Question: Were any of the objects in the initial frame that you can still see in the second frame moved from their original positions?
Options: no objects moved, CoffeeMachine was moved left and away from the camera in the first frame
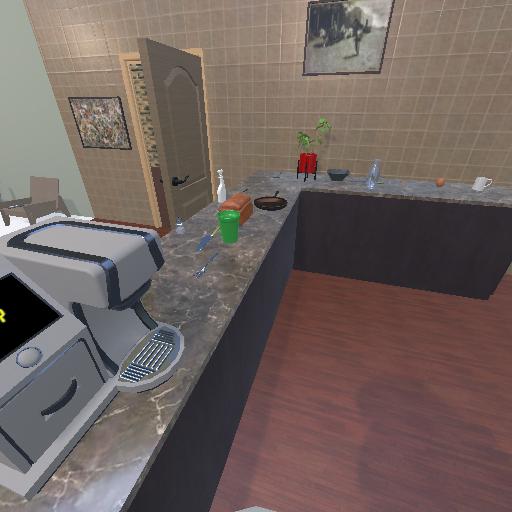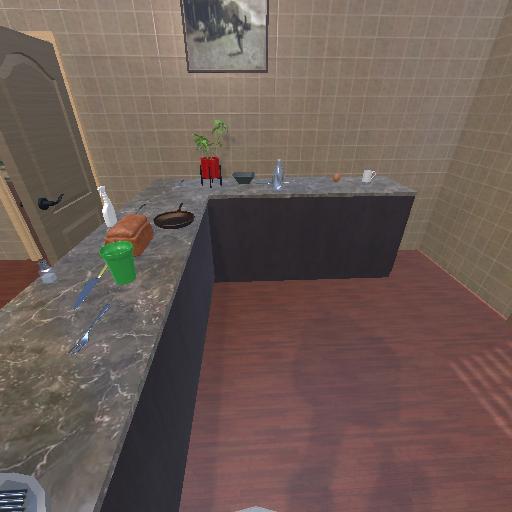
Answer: no objects moved